Aerial crown-view tile of a tropical tree (Barro Colorado Island, Panama), acquired 20250818:
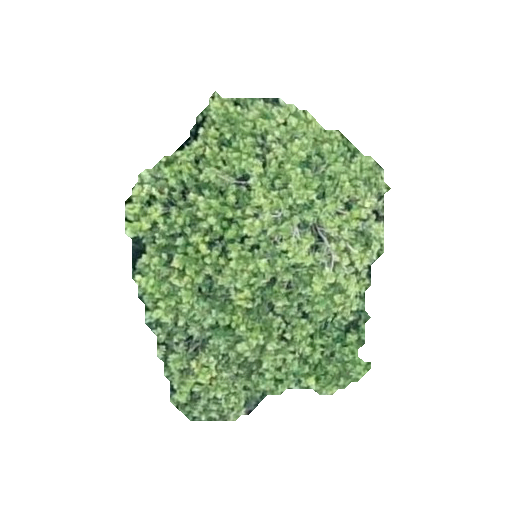
Species: Anacardium excelsum
GBIF accepted scientific name: Anacardium excelsum
Crown area: 90.868 m²